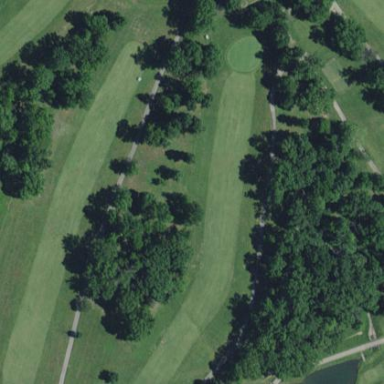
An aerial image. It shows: Grassy area designated as golf fairway.